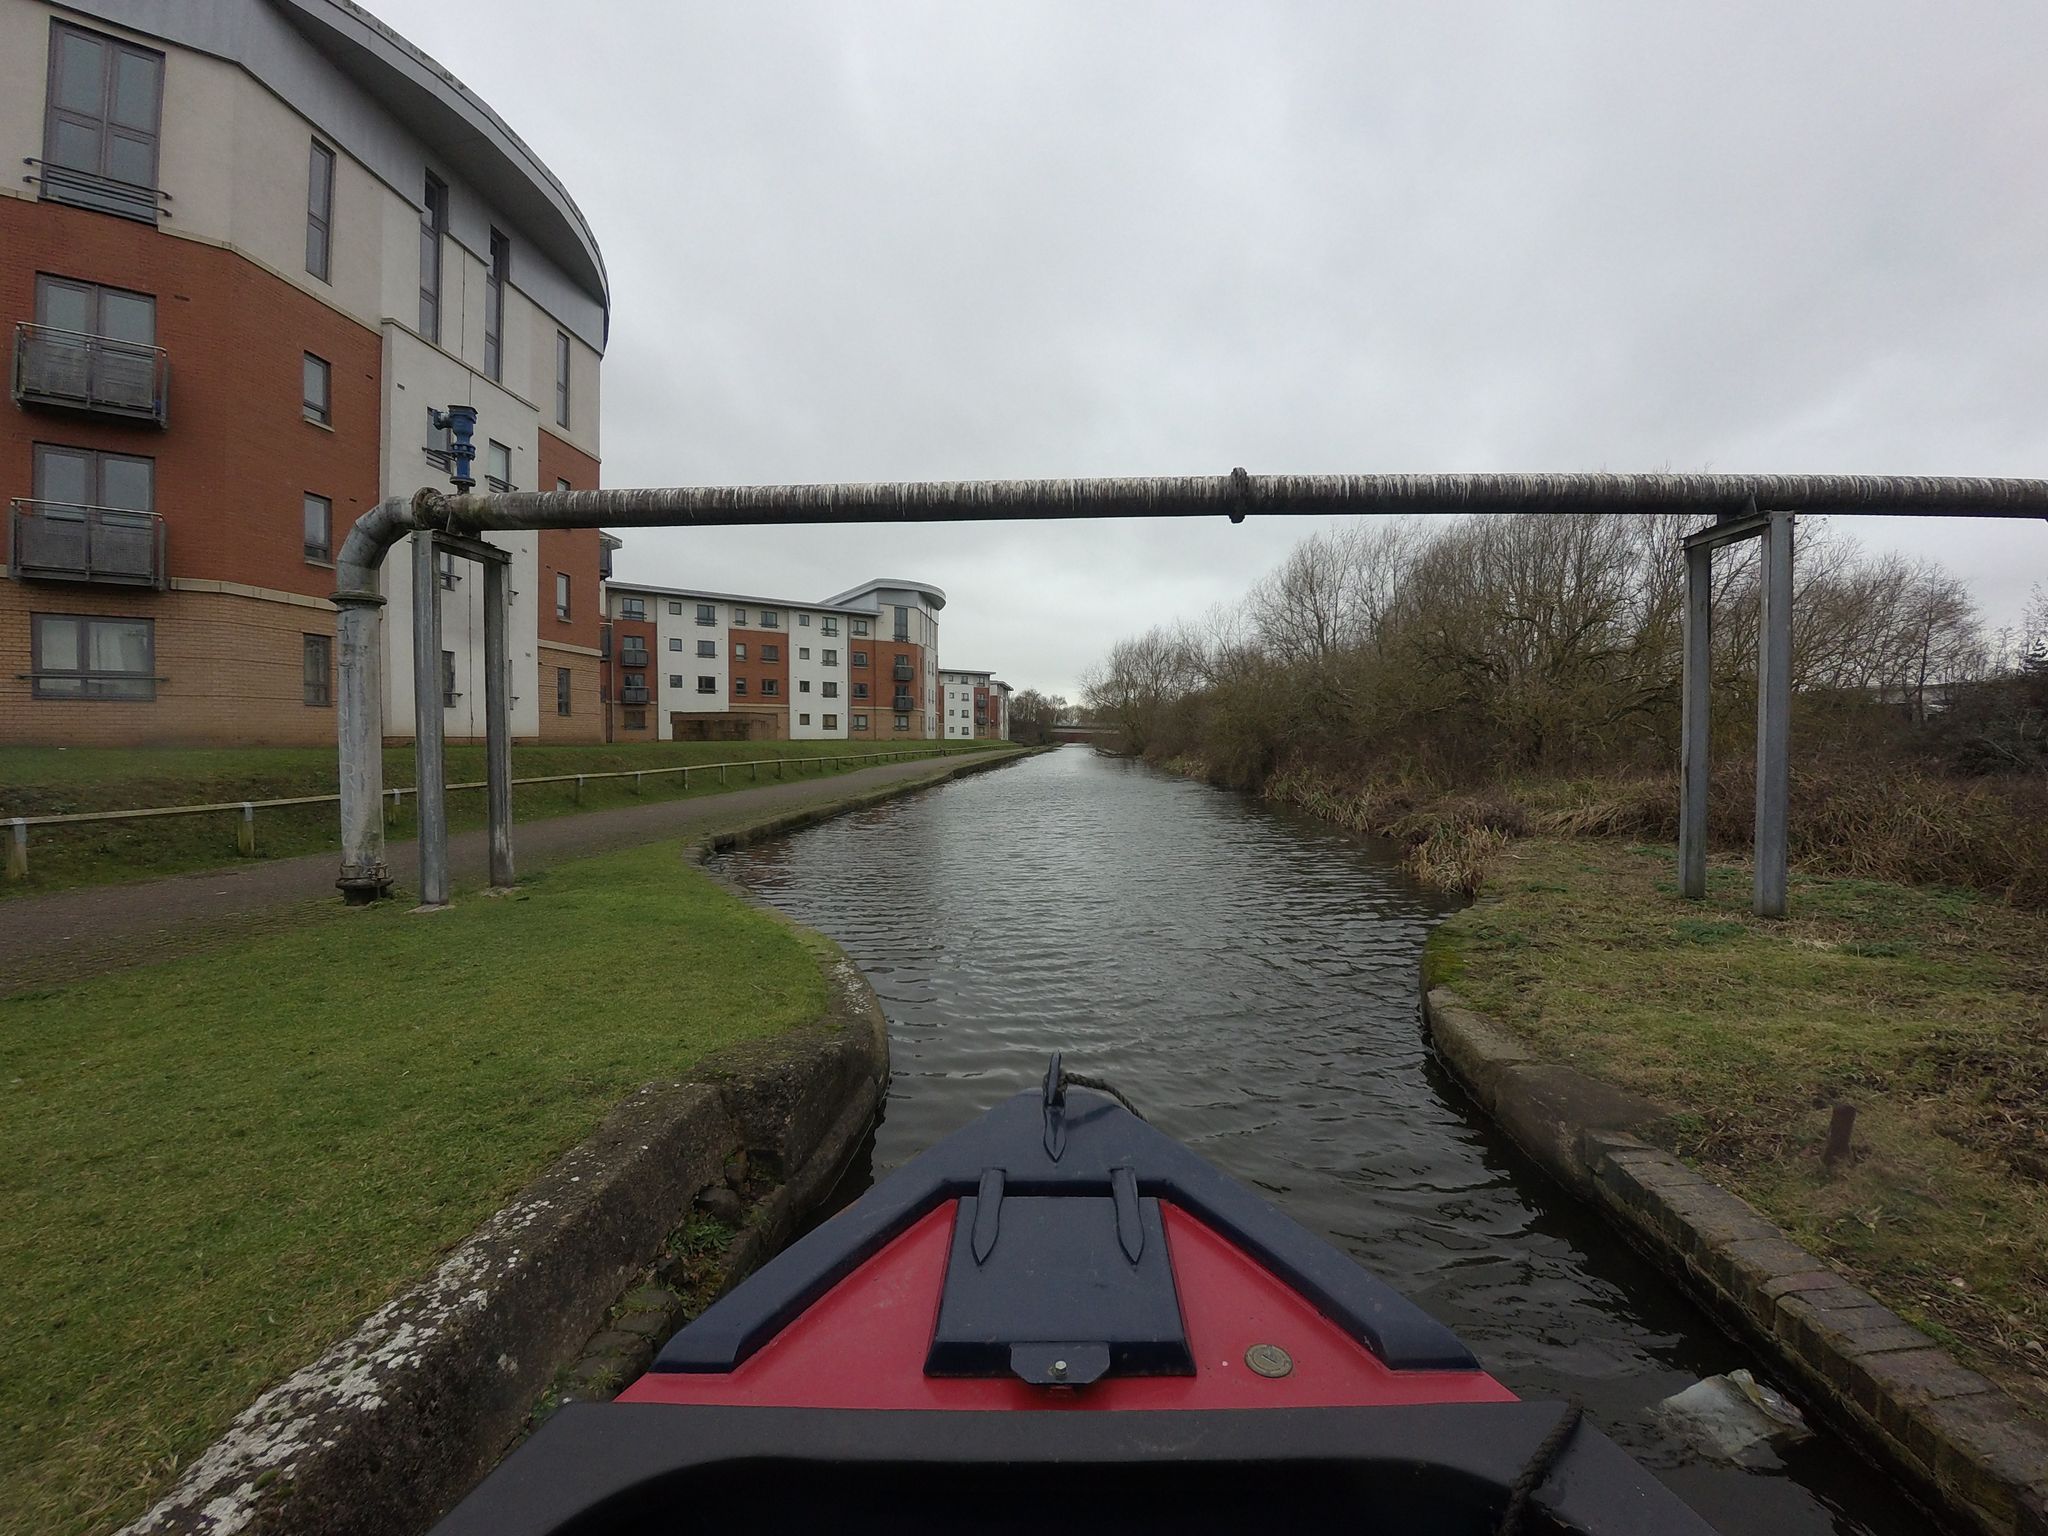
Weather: snowy
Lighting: day
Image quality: good
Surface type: walking surface
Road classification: bridleway
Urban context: urban centre
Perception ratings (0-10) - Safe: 2.62, Lively: 6.04, Beautiful: 2.26, Boring: 2.58, Depressing: 6.55, Wealthy: 4.27